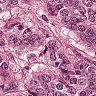
Metastatic tissue present: yes